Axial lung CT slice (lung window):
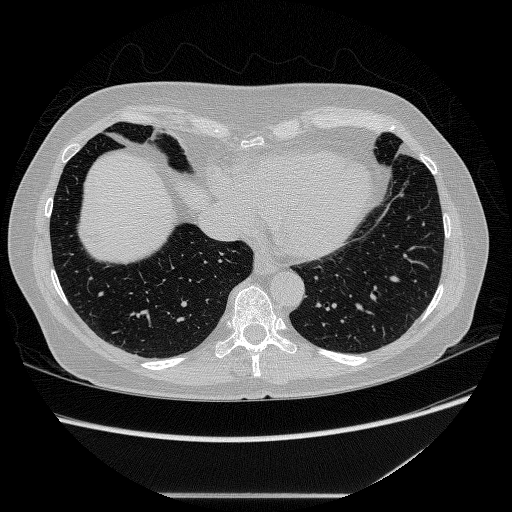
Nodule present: no